Question: I created a 'ListView' and to populate it I'm using 'Adapter'.
'GetView()' of 'Adapter' class is as follows:
'''
LayoutInflater inflater = activity.LayoutInflater;
if (convertView == null)
{
convertView = inflater.Inflate(Resource.Layout.List_MktData, null);
}
DataRow dr;
object[] row;
if(position==0)
{
Console.WriteLine("In position 0");
dr = result.Rows[0];
row=dr.ItemArray;
tvCMPValue.Text=row[0].ToString();
tvPrevClose.Text=row[1].ToString();
tvOpen.Text=row[2].ToString();
tvHigh.Text=row[3].ToString();
tvLow.Text=row[4].ToString();
tvClose.Text=row[5].ToString();
}
else if(position==1)
{
Console.WriteLine("In position 1");
dr = result.Rows[1];
row=dr.ItemArray;
tvPercChgValue.Text=row[0].ToString();
tvPrevCloseValue.Text=row[1].ToString();
tvOpenValue.Text=row[2].ToString();
tvHighValue.Text=row[3].ToString();
tvLowValue.Text=row[4].ToString();
tvCloseValue.Text=row[5].ToString();
}
'''
where all elements starting with are 'TextView' within a 'ListView'.
Now the problem is when I run this code, I get the following output as shown in Screen shot.
i.e. Content of 'Row1' and 'Row2' gets displayed in 'Row1' while'Row2' is showing correct data.
I know it is something related with 'position' variable, but after spending lot of time on it, I'm still not able to crack it.
Note : Data is coming from 'DataTable' having two rows.
1st row of 'ListView' should be populated with 1st row of 'DataTable' while 2nd row of 'ListView' should be populated with 2nd row of 'DataTable'.
I'm absolute beginner when it comes to , so any help appreciated...

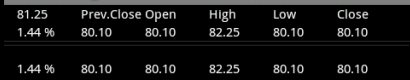
Answer: What you have is: 2 rows that have a table in each row, each consisting of two rows.
What you want is: 2 rows in the 'ListView' with a 'LinearLayout' with row of 'TextViews' .
Then, do this for each call to 'GetView':
'''
LayoutInflater inflater = activity.LayoutInflater;
if (convertView == null)
{
convertView = inflater.Inflate(Resource.Layout.List_MktData, null);
}
DataRow dr;
object[] row;
Console.WriteLine("In position " + position);
dr = result.Rows[position];
row = dr.ItemArray;
tvCMPValue.Text = row[0].ToString();
tvPrevClose.Text = row[1].ToString();
tvOpen.Text = row[2].ToString();
tvHigh.Text = row[3].ToString();
tvLow.Text = row[4].ToString();
tvClose.Text = row[5].ToString();
'''
Solves two problems: less code and it should work.
Also, as you may notice, there is a gap between the two items in the list. this is a result of the first row (table) in the second row (list item), this is the header table row, not having any values.